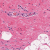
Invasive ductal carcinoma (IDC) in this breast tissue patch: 0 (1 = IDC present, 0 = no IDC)